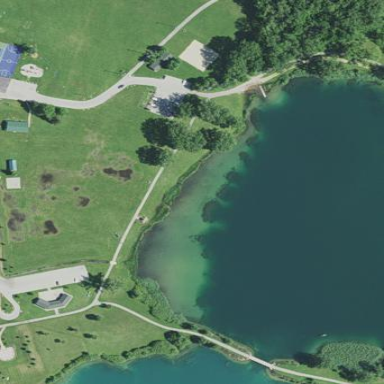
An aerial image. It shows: Lovely park for leisure and relaxation.